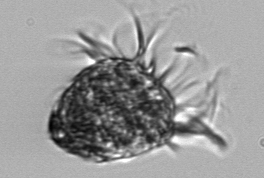
Label: Strombidium_morphotype1